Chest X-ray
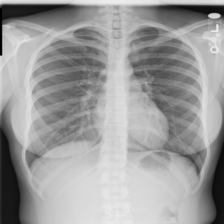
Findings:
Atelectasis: negative
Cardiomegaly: negative
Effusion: negative
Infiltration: negative
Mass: negative
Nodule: negative
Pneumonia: negative
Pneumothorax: negative
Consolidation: negative
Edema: negative
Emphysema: negative
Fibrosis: negative
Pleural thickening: negative
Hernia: negative